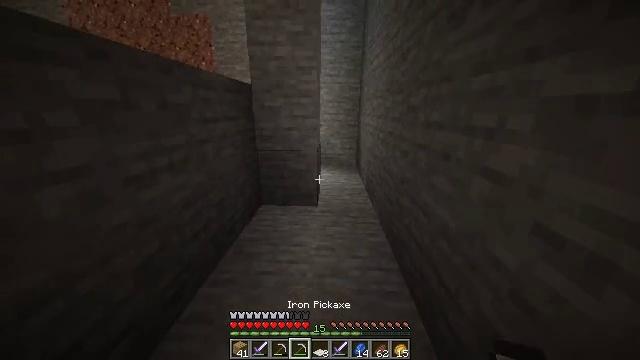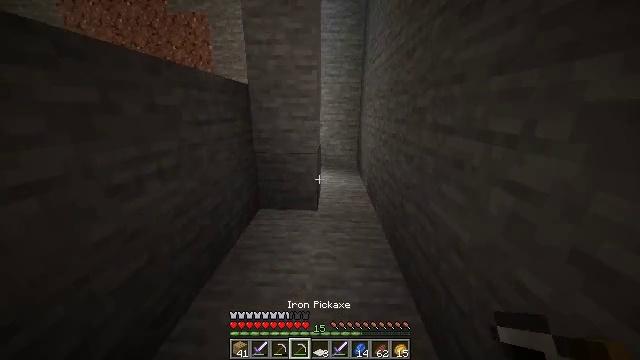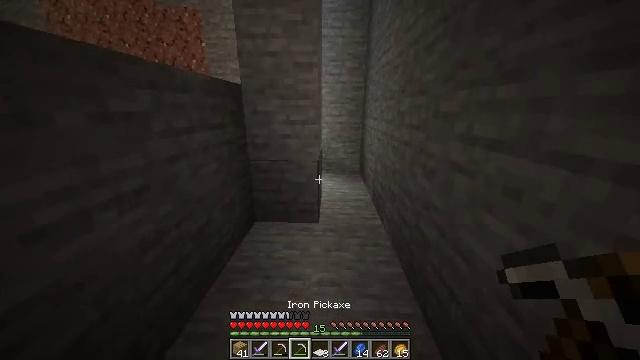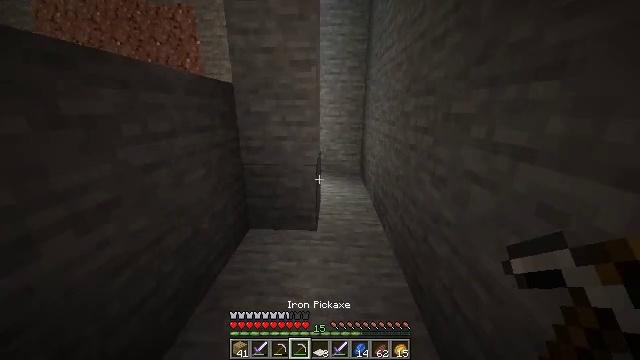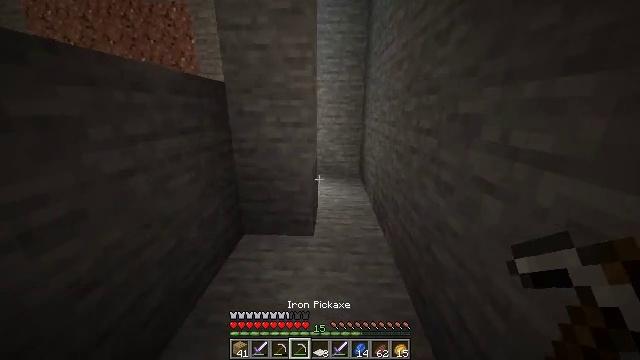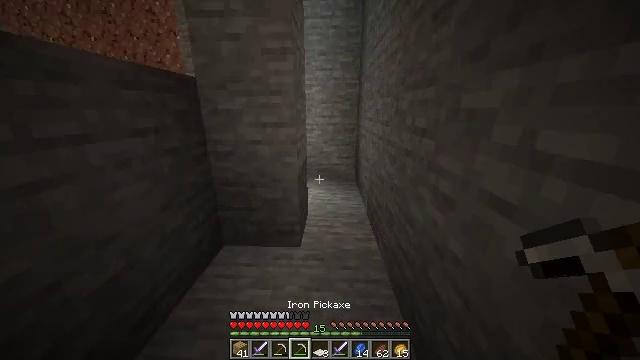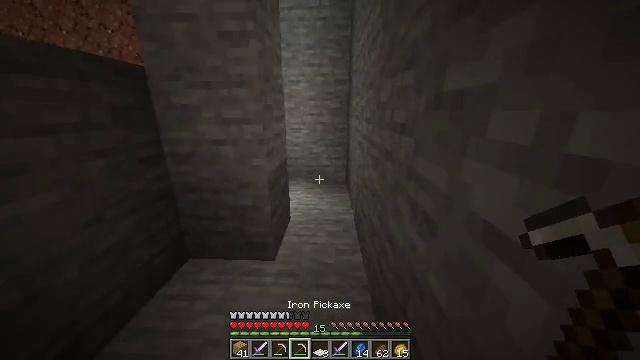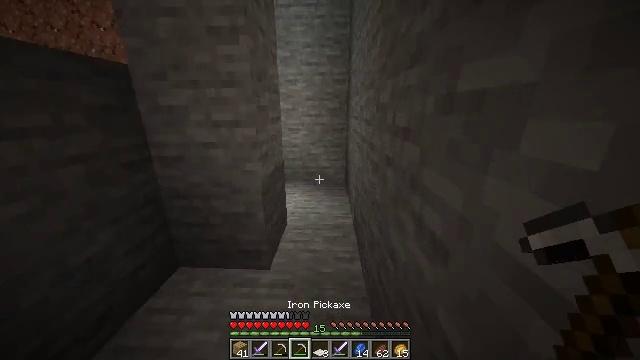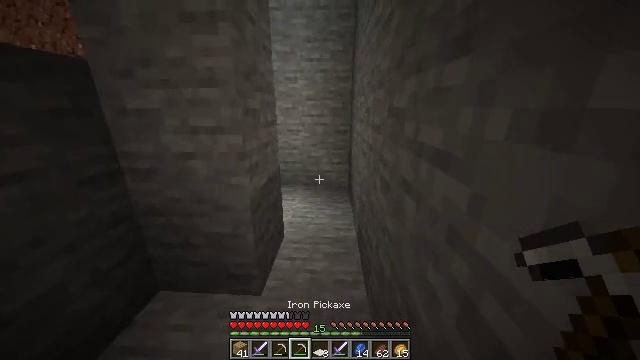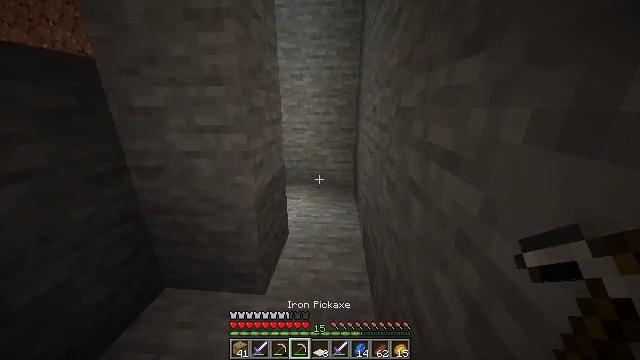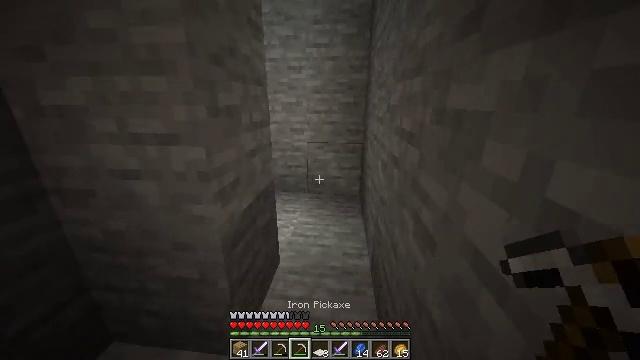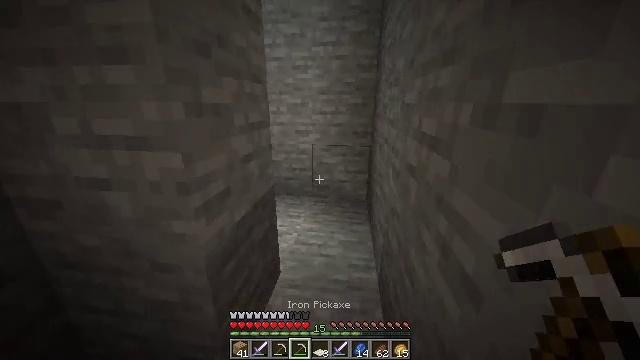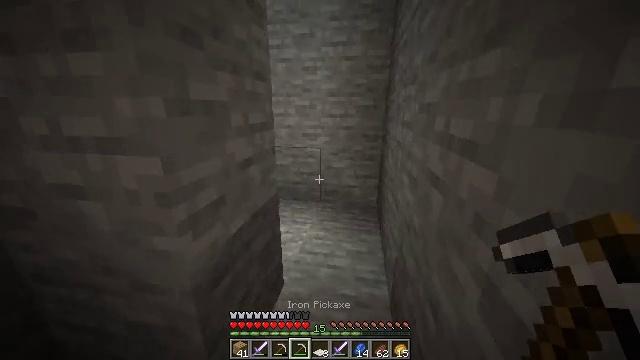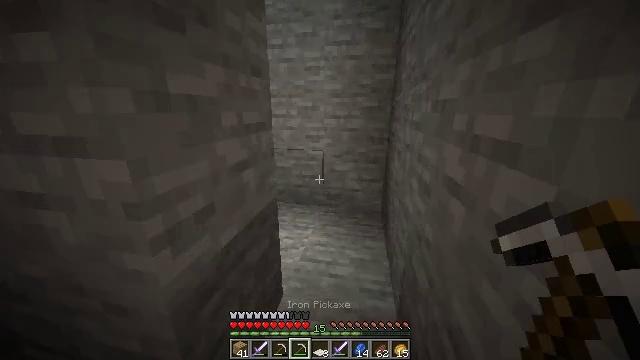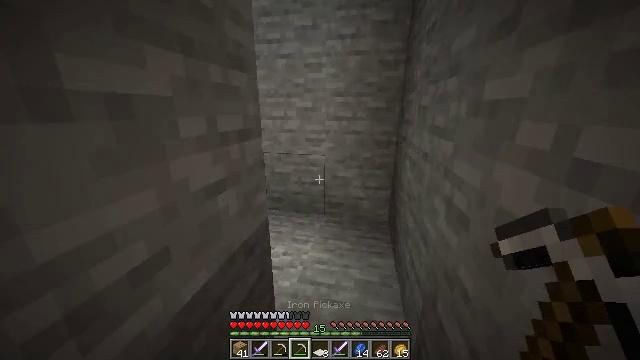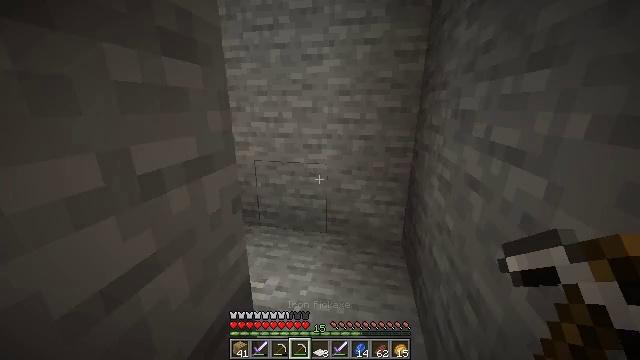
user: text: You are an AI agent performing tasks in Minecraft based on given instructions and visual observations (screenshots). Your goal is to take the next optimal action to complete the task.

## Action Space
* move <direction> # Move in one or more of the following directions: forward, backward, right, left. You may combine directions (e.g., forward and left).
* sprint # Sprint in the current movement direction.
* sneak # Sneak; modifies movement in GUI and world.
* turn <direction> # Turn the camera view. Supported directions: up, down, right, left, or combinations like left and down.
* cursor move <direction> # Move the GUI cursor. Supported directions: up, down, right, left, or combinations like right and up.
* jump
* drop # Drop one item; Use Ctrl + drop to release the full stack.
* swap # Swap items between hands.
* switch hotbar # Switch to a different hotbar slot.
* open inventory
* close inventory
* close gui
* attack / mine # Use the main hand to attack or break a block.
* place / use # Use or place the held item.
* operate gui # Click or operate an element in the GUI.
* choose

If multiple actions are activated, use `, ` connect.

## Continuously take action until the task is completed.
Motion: motion action
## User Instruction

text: Mine the jungle sapling from the tree.
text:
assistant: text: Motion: move forward
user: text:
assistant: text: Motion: move forward
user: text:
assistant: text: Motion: move forward and move right
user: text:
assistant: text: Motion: move forward and move right
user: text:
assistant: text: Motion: move forward and move right
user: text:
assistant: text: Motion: move forward and move right
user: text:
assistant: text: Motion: move forward and move right
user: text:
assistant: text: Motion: move forward
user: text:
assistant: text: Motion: move forward, sprint, turn left
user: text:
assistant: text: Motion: move forward, sprint, turn left
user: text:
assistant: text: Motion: move forward, sprint, turn left
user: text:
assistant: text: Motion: move forward, sprint, turn left
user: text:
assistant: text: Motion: move forward
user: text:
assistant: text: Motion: move forward
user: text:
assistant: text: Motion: move forward
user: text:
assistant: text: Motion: move forward and move right, turn left
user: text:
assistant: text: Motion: move forward and move right, turn left
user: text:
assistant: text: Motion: move forward and move right, turn left
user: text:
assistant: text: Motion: move forward and move right, turn left
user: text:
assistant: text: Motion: move forward and move right, sprint, turn left
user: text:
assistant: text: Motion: move forward and move right, sprint, turn left
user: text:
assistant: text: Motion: move forward and move right, sprint, turn left
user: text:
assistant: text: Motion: move forward and move right, sprint, turn left
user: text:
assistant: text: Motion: move forward, sprint, turn left
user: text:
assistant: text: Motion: move forward, turn left
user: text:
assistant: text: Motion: move forward, turn left
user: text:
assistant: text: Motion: move forward, turn left
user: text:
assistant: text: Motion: move forward, turn left
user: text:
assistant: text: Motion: move forward, turn left and up
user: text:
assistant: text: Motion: move forward, turn left and up